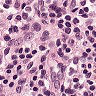
Metastatic tissue present: no